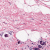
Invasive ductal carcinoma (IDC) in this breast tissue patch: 0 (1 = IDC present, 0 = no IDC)